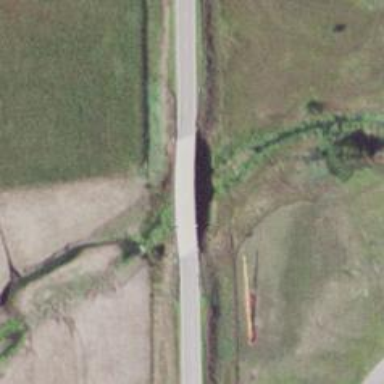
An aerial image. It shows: Secondary road with bridge.